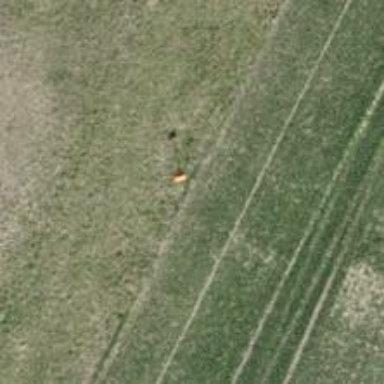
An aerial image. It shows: Pole with roofed pipeline marker.